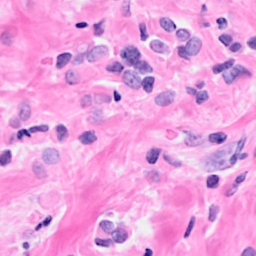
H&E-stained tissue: Breast